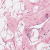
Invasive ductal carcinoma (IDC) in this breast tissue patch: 0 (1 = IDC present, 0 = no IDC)